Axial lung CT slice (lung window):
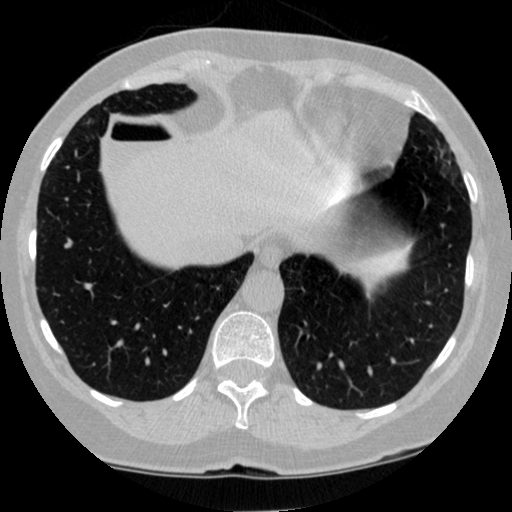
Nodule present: no